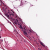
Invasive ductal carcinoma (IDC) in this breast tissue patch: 0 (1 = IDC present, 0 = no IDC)